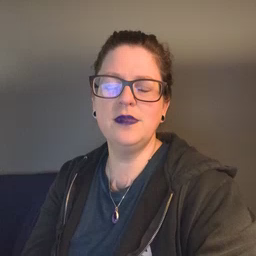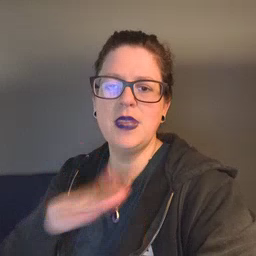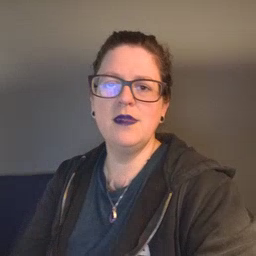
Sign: bad